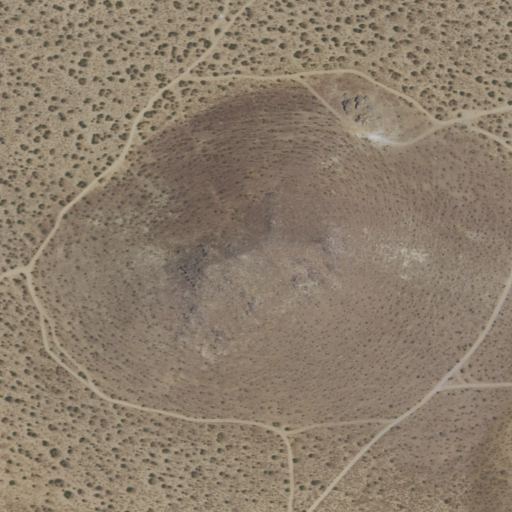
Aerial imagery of mountain in California named Lookout Hill containing only shrub